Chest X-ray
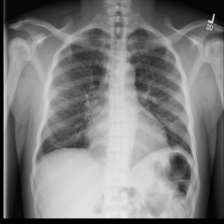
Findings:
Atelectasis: negative
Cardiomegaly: positive
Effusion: negative
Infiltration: negative
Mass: negative
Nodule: negative
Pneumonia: negative
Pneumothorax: negative
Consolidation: negative
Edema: negative
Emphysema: negative
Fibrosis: negative
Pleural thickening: negative
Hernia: negative